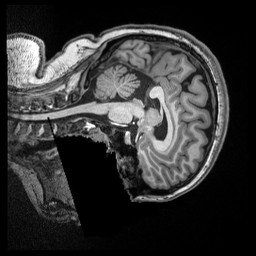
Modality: T1w
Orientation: sagittal
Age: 21
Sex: female